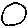
Label: circle